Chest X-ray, PA view. Patient: 67 years old, sex F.
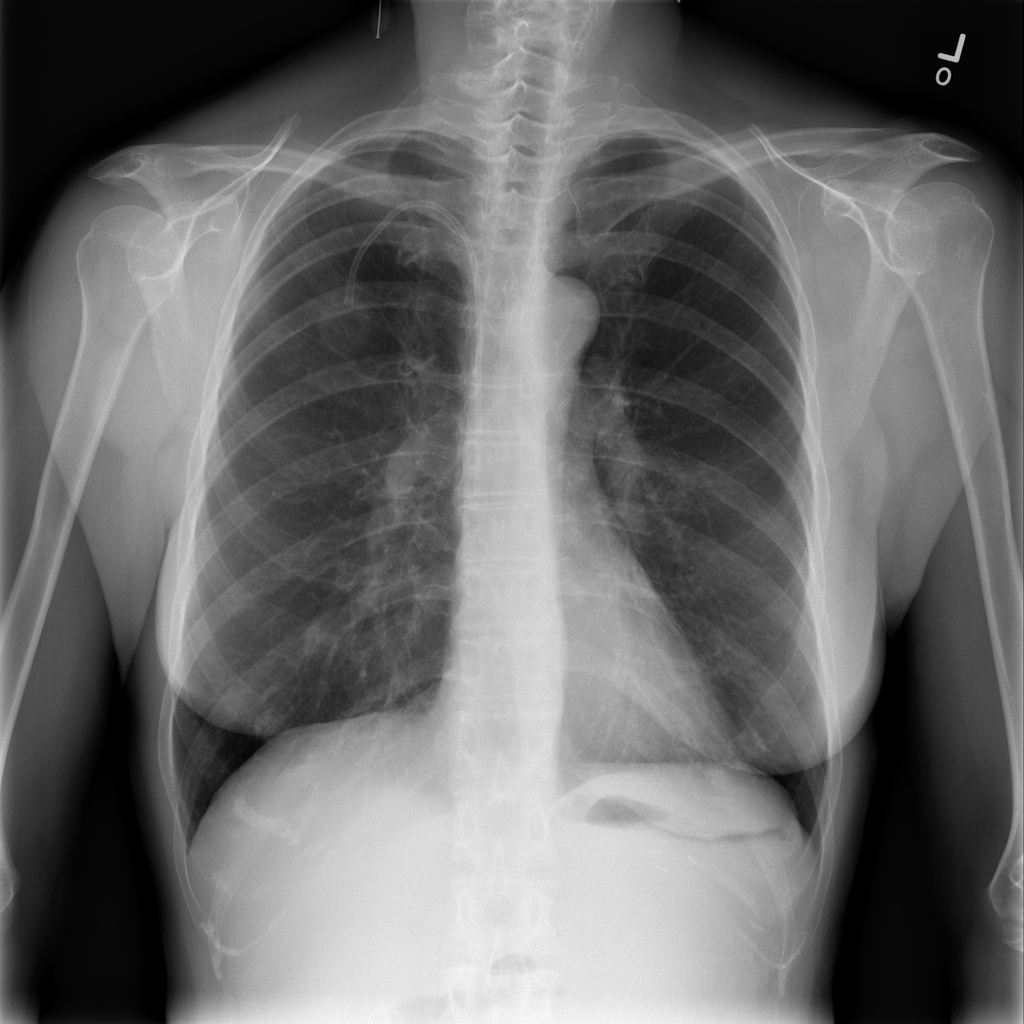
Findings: No Finding